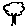
Label: tree